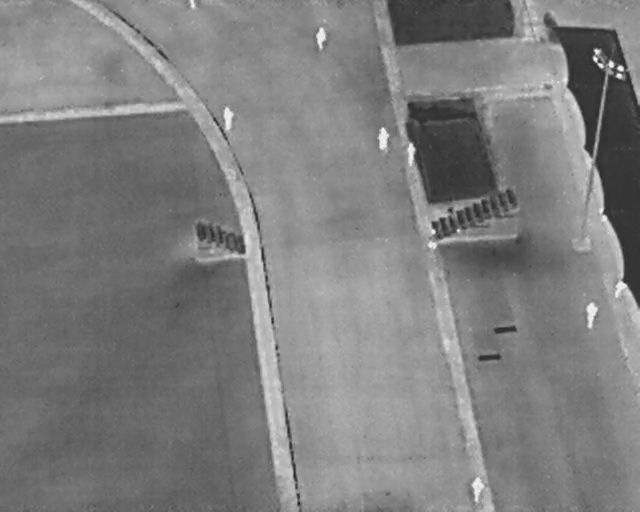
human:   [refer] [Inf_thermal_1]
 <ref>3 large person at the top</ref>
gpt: <box>[[47, 5, 52, 8, 2], [33, 21, 37, 24, 2], [57, 25, 62, 28, 2]]</box>

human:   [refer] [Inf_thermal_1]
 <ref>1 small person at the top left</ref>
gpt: <box>[[29, 0, 30, 1, 2]]</box>

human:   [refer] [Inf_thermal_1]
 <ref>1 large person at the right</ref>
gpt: <box>[[89, 60, 94, 62, 2]]</box>